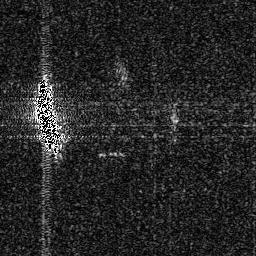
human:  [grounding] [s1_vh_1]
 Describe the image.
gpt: In the satellite image, there is  <ref>1 large ship </ref> <box>[[12, 30, 23, 56, 0]]</box> located at left.